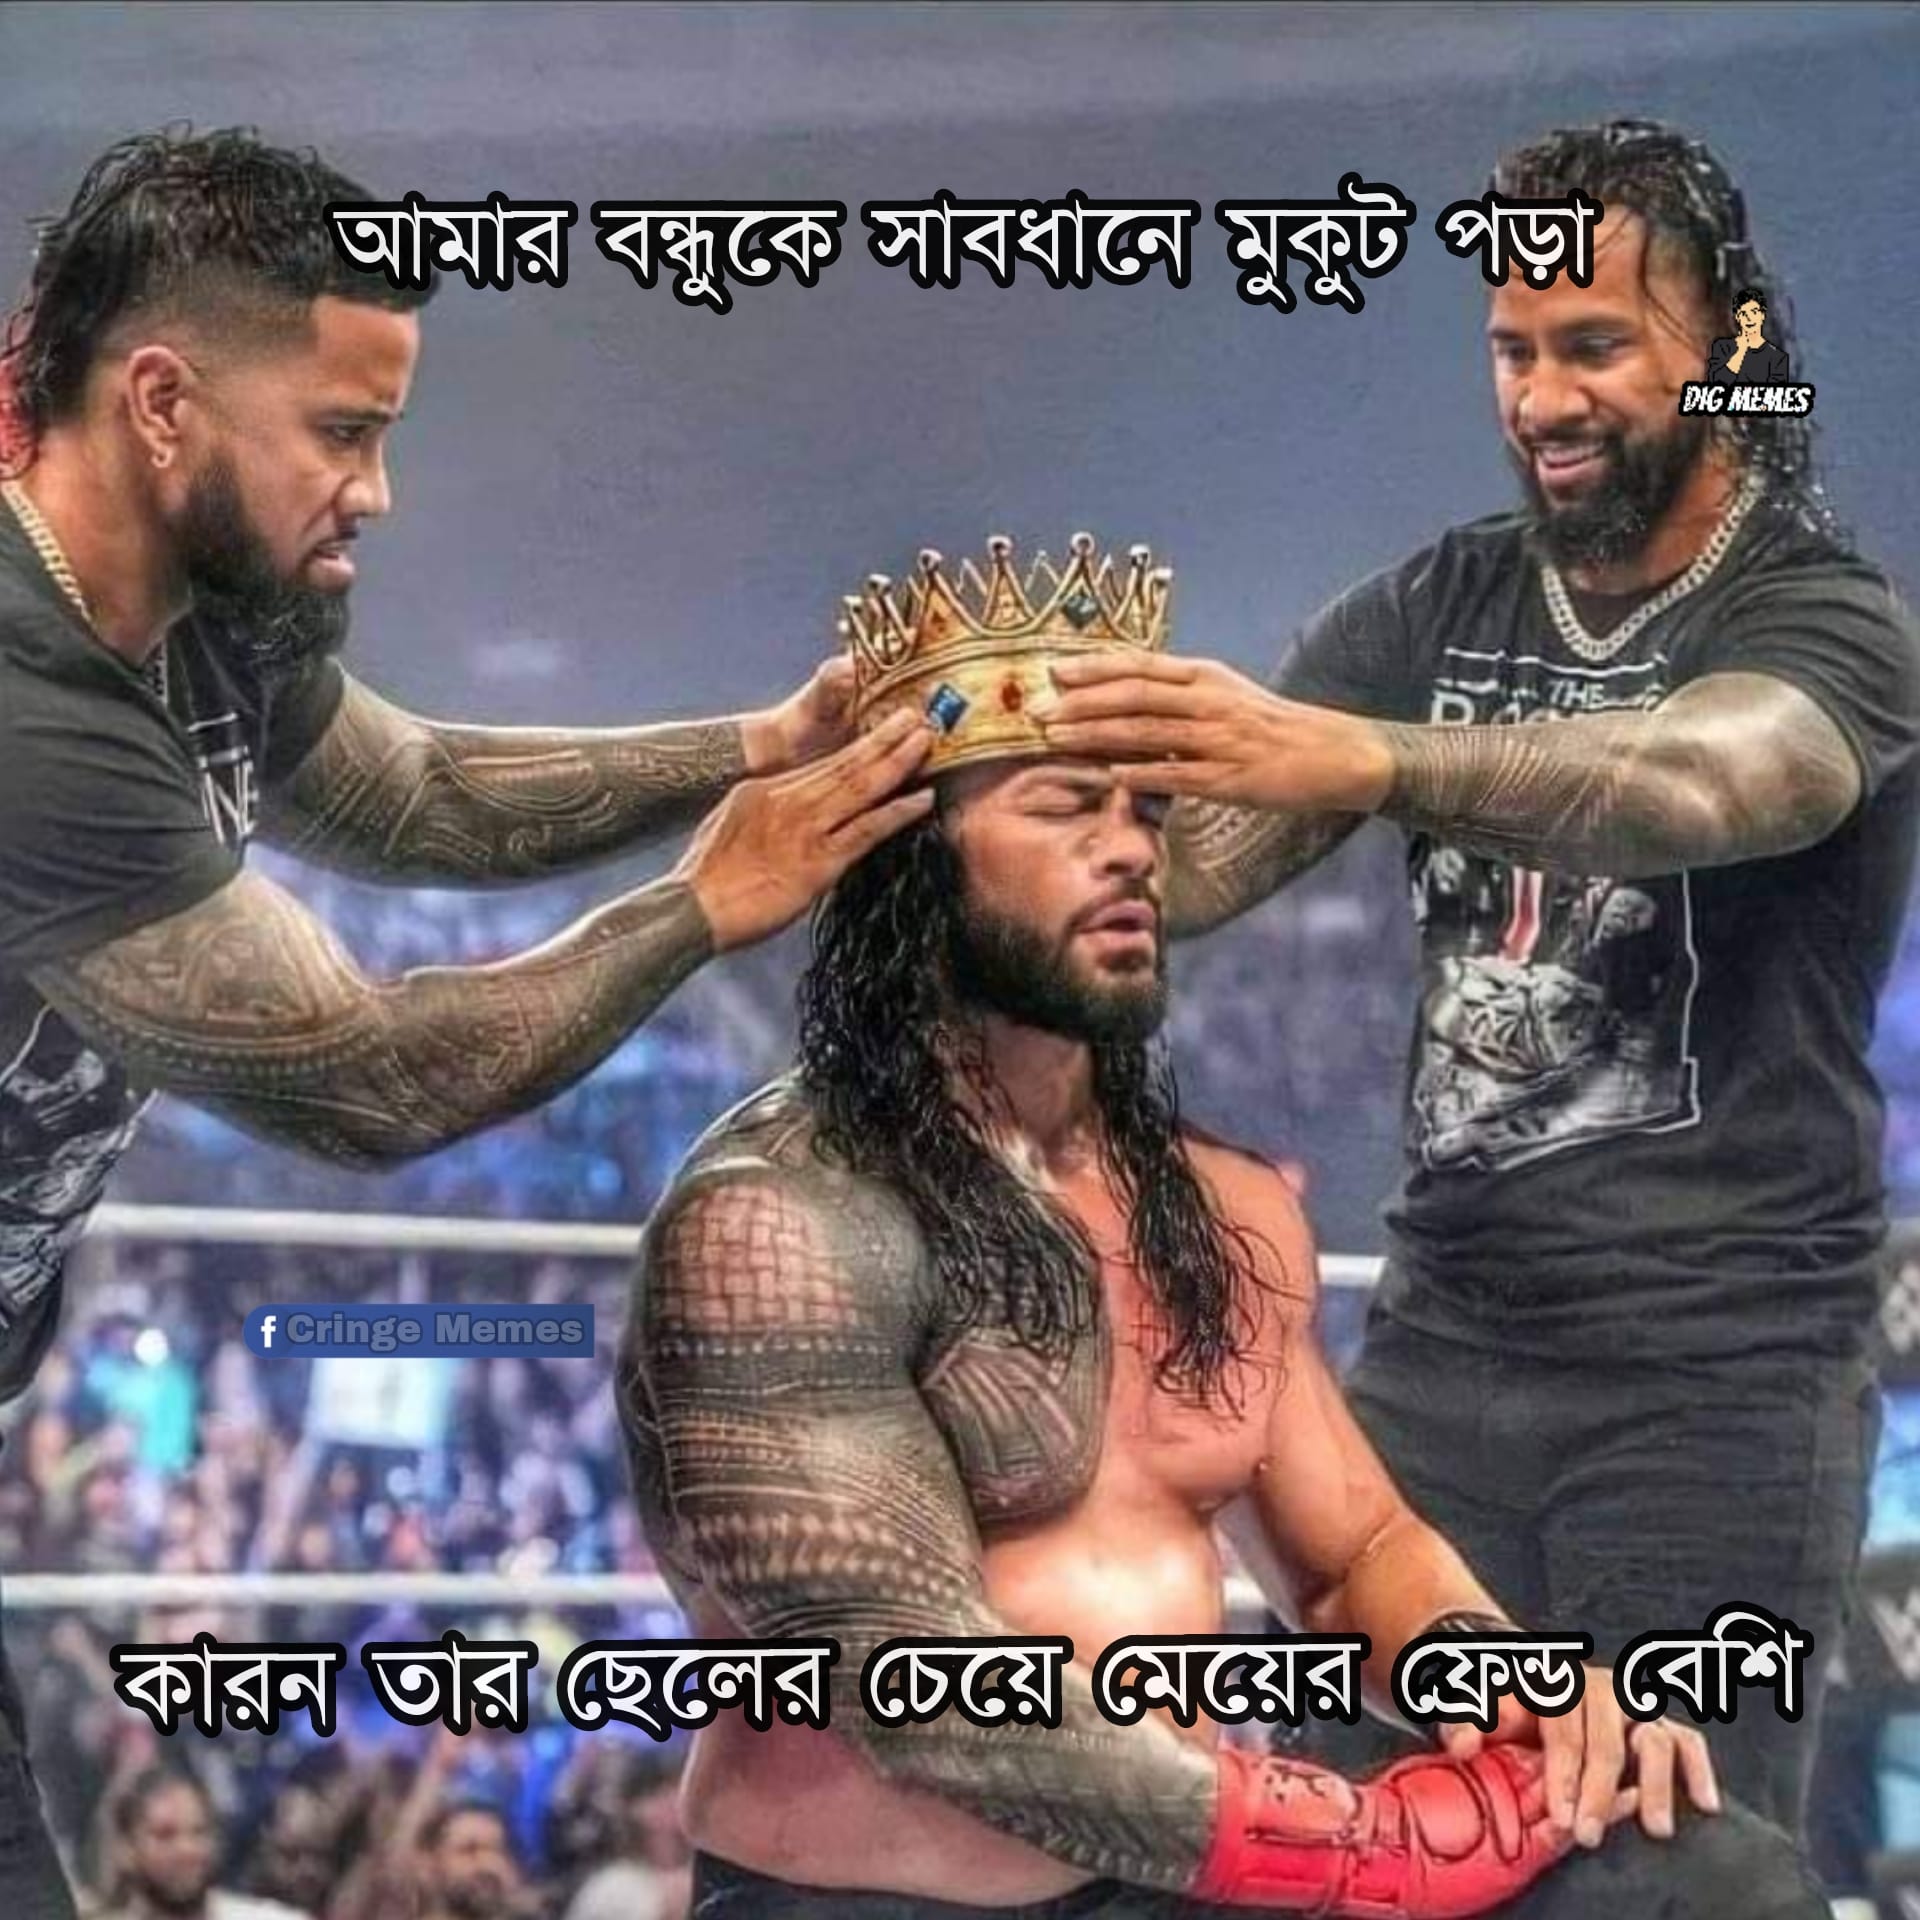
Text: আমার বন্ধুকে সাবধানে মুকুট পড়া কারন তার ছেলের চেয়ে মেয়ের ফ্রেন্ড বেশি
Label: Non Hate